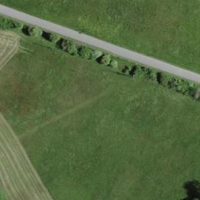
EUNIS habitat code: 25
Species observed at this site:
Cornus sanguinea